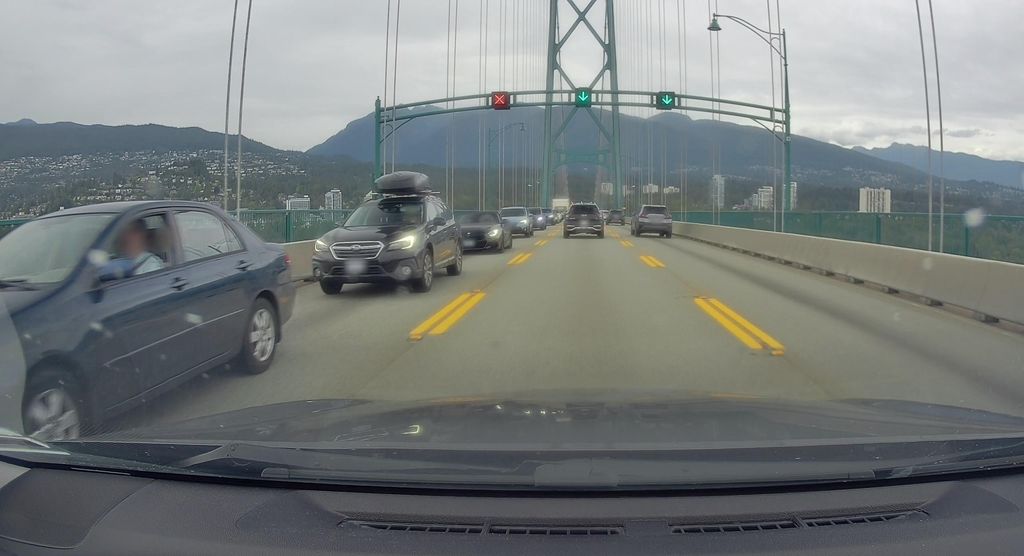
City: vancouver